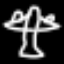
Label: airplane